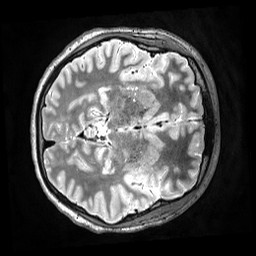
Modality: T2w
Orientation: axial
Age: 29
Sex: female
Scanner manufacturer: siemens
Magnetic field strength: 3 T
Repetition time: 3.2 s
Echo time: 0.563 s